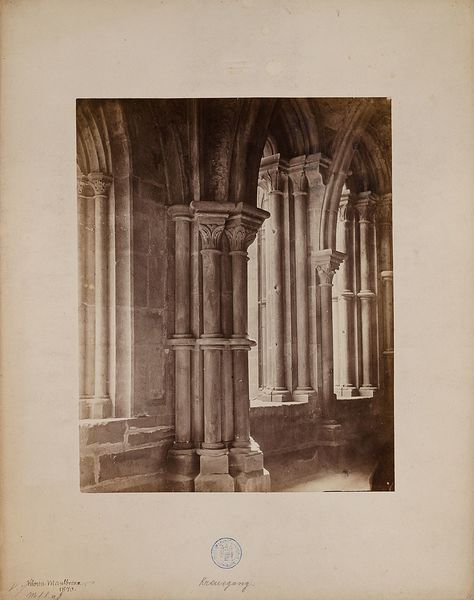
Titel: Kreuzgang im Kloster Maulbronn
Künstler: Georg Maria Eckert
Standort: Hamburg
Institution: Museum für Kunst und Gewerbe Hamburg
Schlagwörter: pfeiler, foto, fotografie, photographie, photo, kreuzgang, architekturfotografie, albumin, lichtbild, architekturphotographie, bildwerke, angewandte und bildende kunst, hessische systematik, schwarzweißpositivverfahren, silbersalzverfahren, schwarzweißfotografie, albuminpapier, säule